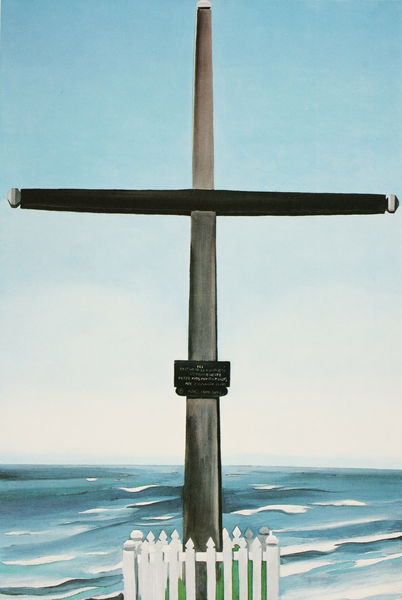
Titel: Cross by the Sea, Canada
Künstler: Georgia O'Keeffe
Standort: Manchester (New Hampshire)
Institution: The Currier Gallery of Art
Schlagwörter: blau, himmel, meer, wasser, grün, see, braun, holz, schwarz, weiss, gras, rasen, wiese, zaun, spitze, tod, horizont, spitzen, stilleben, hellblau, himmelblau, gischt, wellen, mast, modern, rand, tafel, symmetrie, inschrift, kreuz, symmetrisch, seefahrt, wellenkamm, wellenkämme, teilung, seemannsgrab, umzäunig, zäunchen